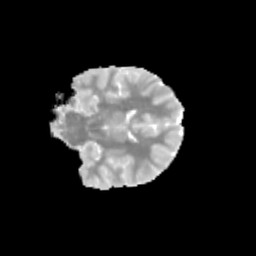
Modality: MD
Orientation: coronal
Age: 12
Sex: male
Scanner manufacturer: siemens
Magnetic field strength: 3 T
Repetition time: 3.8 s
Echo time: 0.07 s